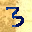
Label: 3